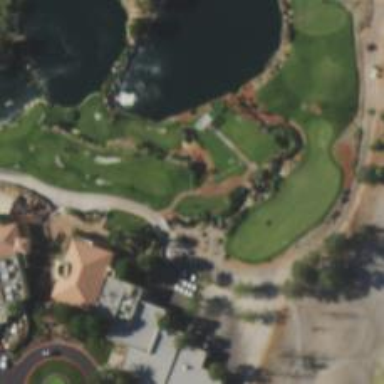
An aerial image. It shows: Path used for both walking and golf.